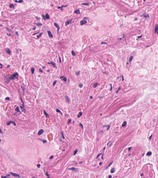
Tumor epithelial tissue: no
Tumor-associated stroma tissue: no
Normal tissue: yes